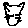
Label: cat